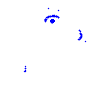
Particle: electron